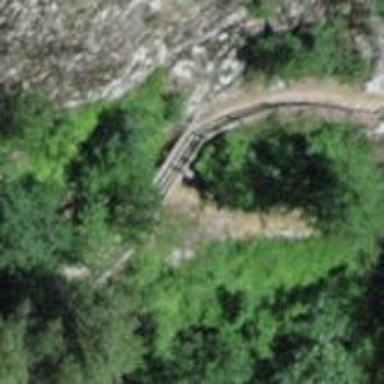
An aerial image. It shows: Ground path leading to bridge.